Field crop: tomato
Growth stage: 2
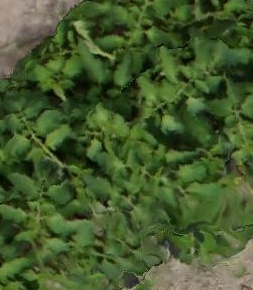
Species: tomato